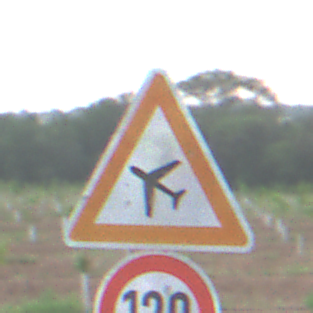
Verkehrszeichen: FlugbetriebRechts
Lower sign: Geschwindigkeit120
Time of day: SunriseSunset
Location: Outdoor (Nature)
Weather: PartlyCloudy
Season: NotSpecified
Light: Natural